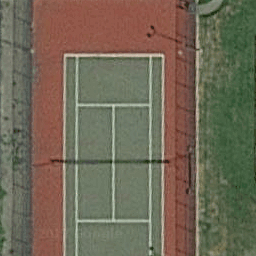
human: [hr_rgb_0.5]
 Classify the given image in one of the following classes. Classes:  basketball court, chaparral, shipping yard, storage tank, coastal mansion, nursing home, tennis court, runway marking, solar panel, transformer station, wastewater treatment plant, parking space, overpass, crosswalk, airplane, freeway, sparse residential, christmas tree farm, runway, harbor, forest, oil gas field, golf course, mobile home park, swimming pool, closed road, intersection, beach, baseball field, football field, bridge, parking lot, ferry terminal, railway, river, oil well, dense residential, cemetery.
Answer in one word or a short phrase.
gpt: tennis court